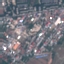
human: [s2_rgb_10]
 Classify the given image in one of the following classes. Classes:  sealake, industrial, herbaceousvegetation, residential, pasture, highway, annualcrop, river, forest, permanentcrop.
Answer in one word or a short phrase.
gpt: Residential